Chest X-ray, PA view. Patient: 49 years old, sex M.
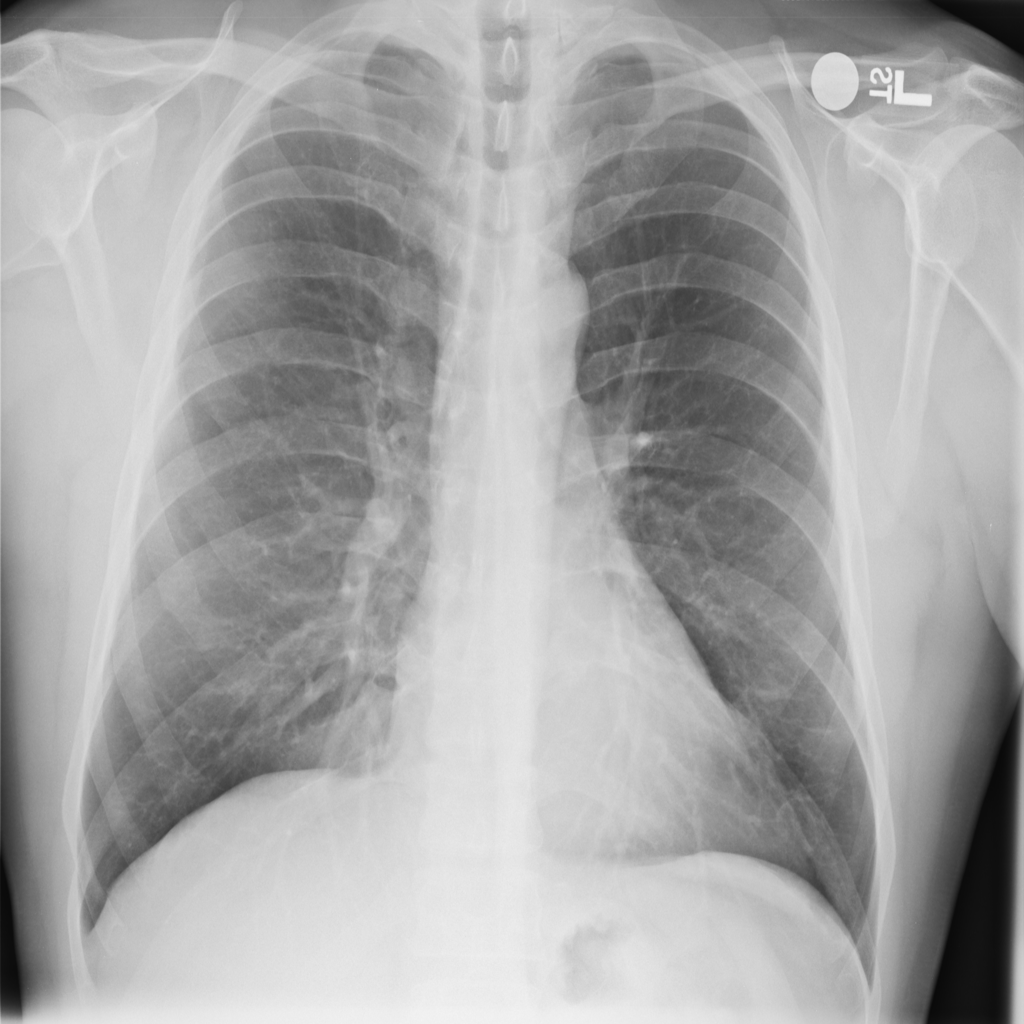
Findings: No Finding